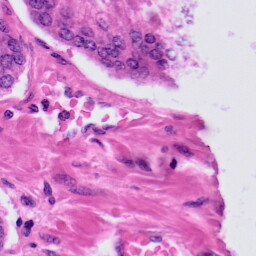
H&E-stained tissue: Prostate